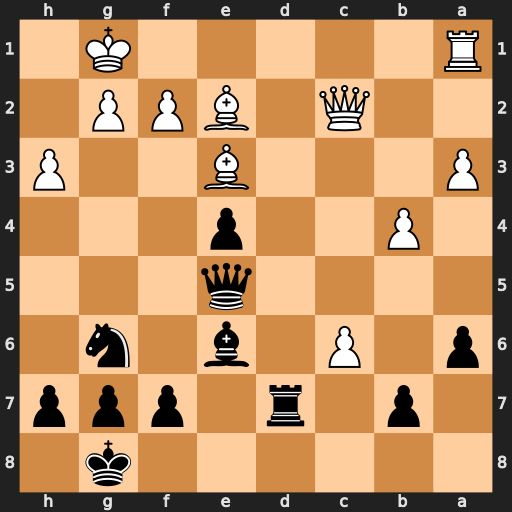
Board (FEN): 6k1/1p1r1ppp/p1P1b1n1/4q3/1P2p3/P3B2P/2Q1BPP1/R5K1
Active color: b
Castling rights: -
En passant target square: -
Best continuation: Qxa1+ Qc1 Qxc1+